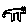
Label: cat